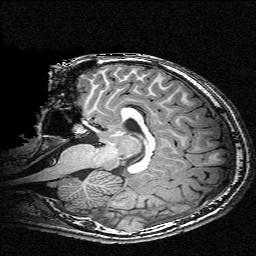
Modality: T1w
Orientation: sagittal
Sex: male
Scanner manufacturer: siemens
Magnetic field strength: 3 T
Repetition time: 2.3 s
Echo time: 0.00336 s